Question: I have been using <URL> for php development and really like it. I have recently started working on a project that contains a lot of jsp files.
I have been trying to find in the color prefs where I can remove the background? color that shows any time there are jsp tags: '<% %>'
Anything inside of those tags gets a light-green color and it's almost impossible to read. I haven't found anything other than "Change your colors in your preferences". I understand how to do that - I just haven't been able to find which setting that is.
Has anyone come across this before? I have attached a screen shot to help show what I'm talking about. Thank you for your time!
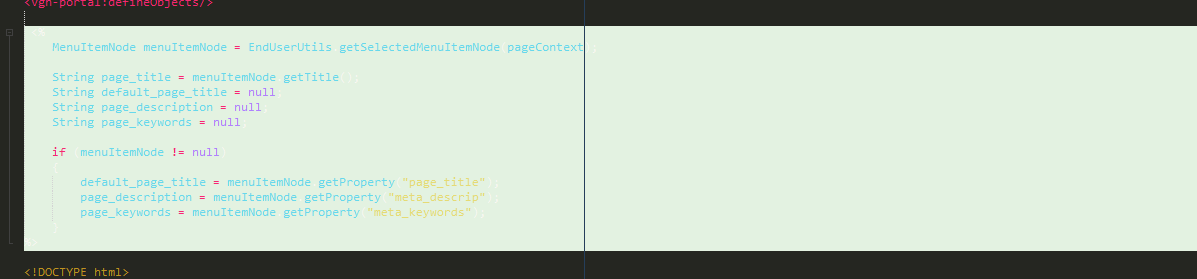
Answer: In Tools|Options|Fonts & Colors -> Syntax, select JSP and select "JSP Scriptlet" and "JSP Scriptlet Delimiter".